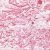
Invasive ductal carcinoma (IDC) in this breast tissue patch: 0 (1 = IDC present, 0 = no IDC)